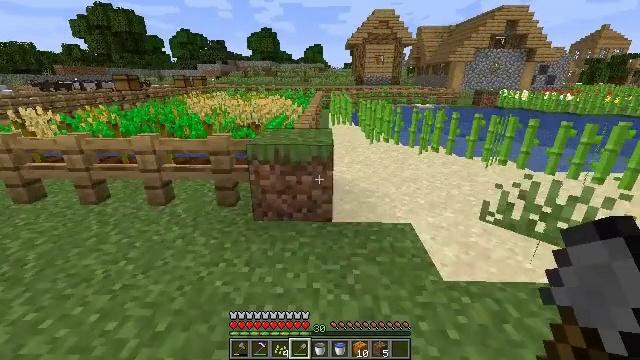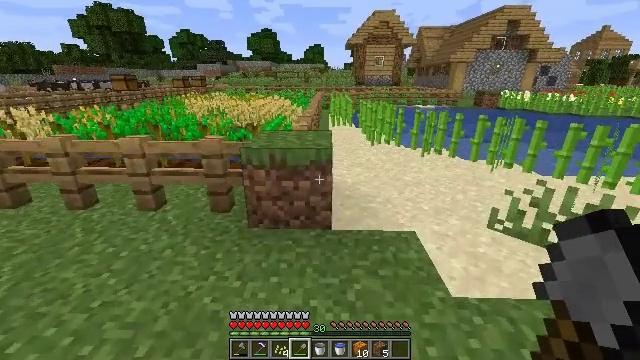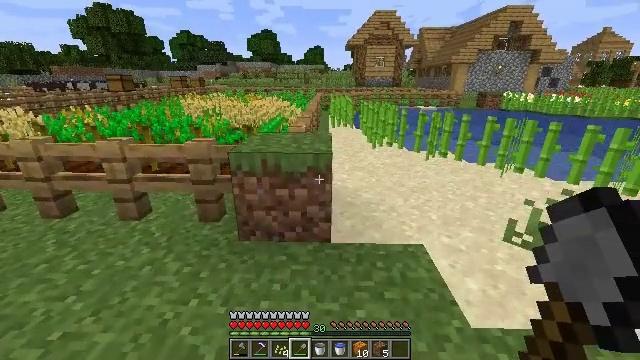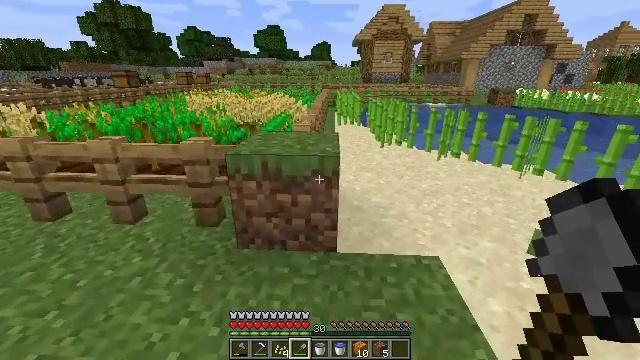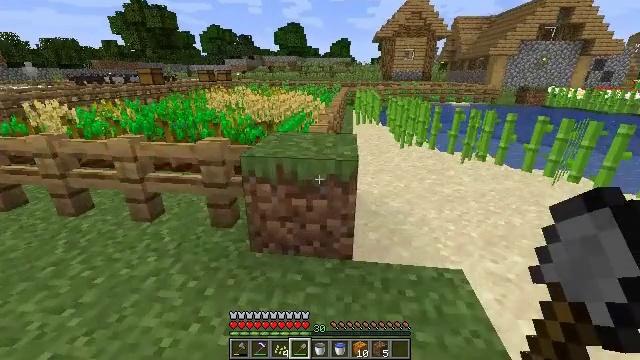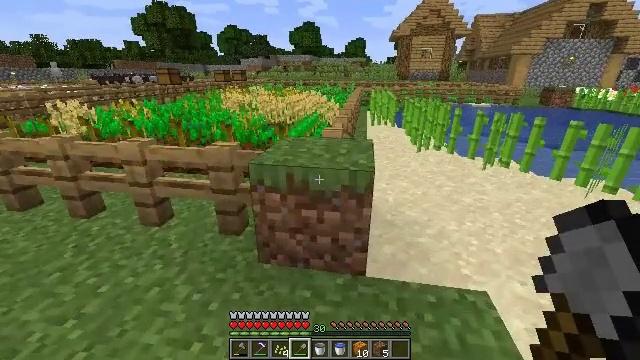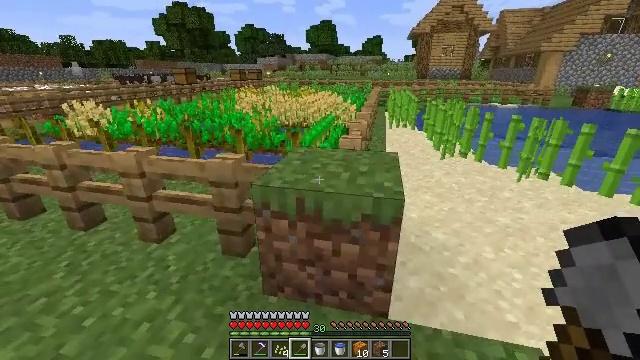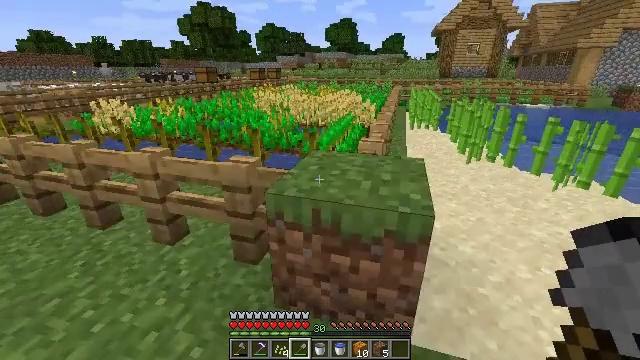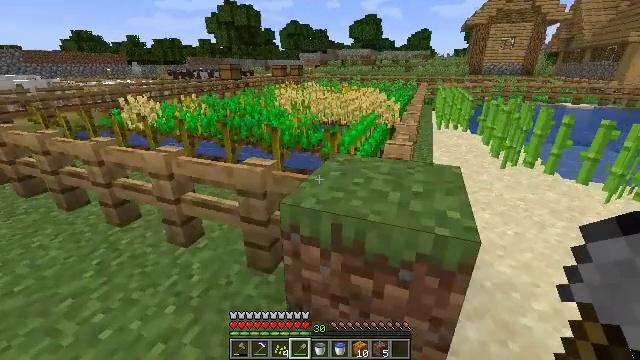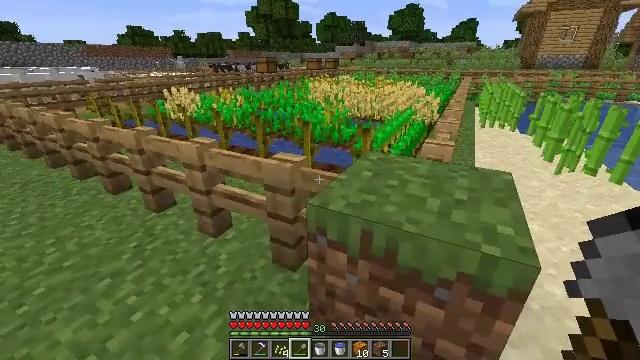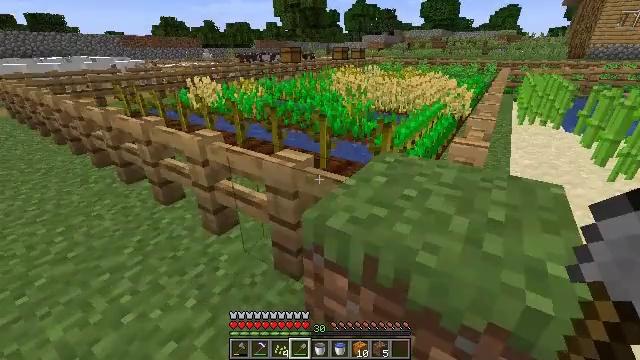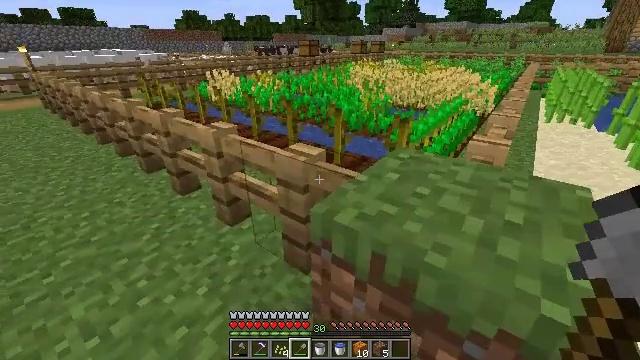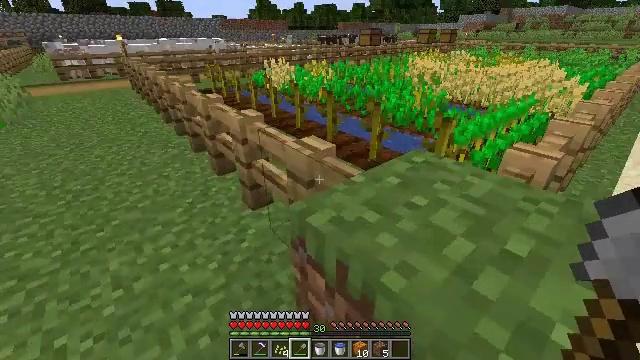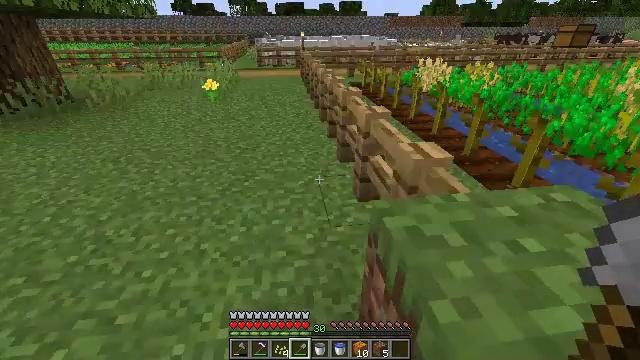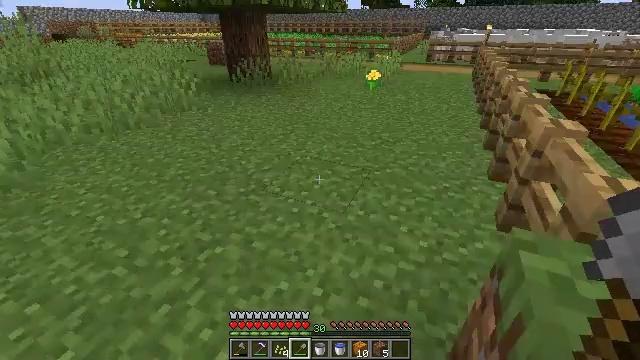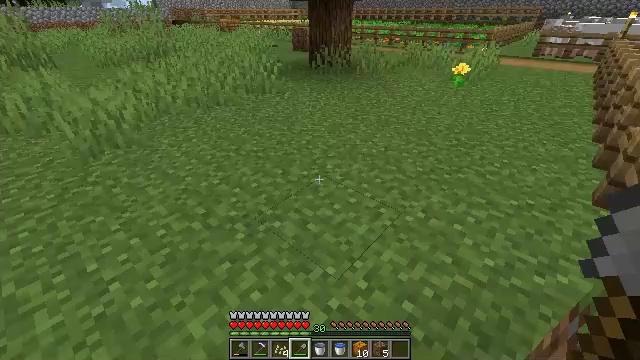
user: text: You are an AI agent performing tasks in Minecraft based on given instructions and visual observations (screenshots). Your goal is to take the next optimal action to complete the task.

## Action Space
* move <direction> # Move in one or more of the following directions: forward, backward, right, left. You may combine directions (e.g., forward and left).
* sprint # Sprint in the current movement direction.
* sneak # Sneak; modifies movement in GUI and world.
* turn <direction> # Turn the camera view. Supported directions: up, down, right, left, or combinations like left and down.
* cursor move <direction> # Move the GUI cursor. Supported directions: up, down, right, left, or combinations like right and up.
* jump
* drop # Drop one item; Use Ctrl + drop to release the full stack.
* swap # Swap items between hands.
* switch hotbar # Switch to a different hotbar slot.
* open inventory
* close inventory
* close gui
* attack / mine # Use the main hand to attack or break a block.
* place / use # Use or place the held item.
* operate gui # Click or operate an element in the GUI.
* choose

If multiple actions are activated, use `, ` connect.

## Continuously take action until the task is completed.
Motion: motion action
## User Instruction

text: Gather tall grass by hitting it.
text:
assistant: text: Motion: move forward
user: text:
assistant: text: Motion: move forward
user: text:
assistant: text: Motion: move forward, turn left
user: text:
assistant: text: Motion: move forward, turn left
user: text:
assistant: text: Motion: move forward, turn left
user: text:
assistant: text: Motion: move forward, turn left
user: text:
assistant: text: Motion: move forward, turn left
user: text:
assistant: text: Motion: move forward, turn left
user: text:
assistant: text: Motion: move forward, turn left and down
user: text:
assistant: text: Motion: move right, turn left and down
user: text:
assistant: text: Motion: move right, turn left and down
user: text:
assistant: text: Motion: move right, turn left and down
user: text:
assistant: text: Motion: move right, turn left
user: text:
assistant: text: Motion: move right, turn left and down
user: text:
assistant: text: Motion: turn left and down
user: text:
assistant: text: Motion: sneak, turn left
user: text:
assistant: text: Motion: sneak, turn up
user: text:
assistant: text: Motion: sneak, turn right
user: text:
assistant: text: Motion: move right, sneak
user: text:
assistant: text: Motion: move right, sneak
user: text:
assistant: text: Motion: move right, sneak
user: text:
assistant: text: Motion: move right, sneak, turn left and up
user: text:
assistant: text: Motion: move right, sneak, turn left and up
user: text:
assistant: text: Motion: sneak, turn left and up
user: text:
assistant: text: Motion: sneak, turn left
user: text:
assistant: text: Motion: sneak
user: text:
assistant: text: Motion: sneak, turn left
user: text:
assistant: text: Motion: sneak, turn left
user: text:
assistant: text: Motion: sneak
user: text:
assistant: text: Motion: sneak